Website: lowes
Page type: receipt
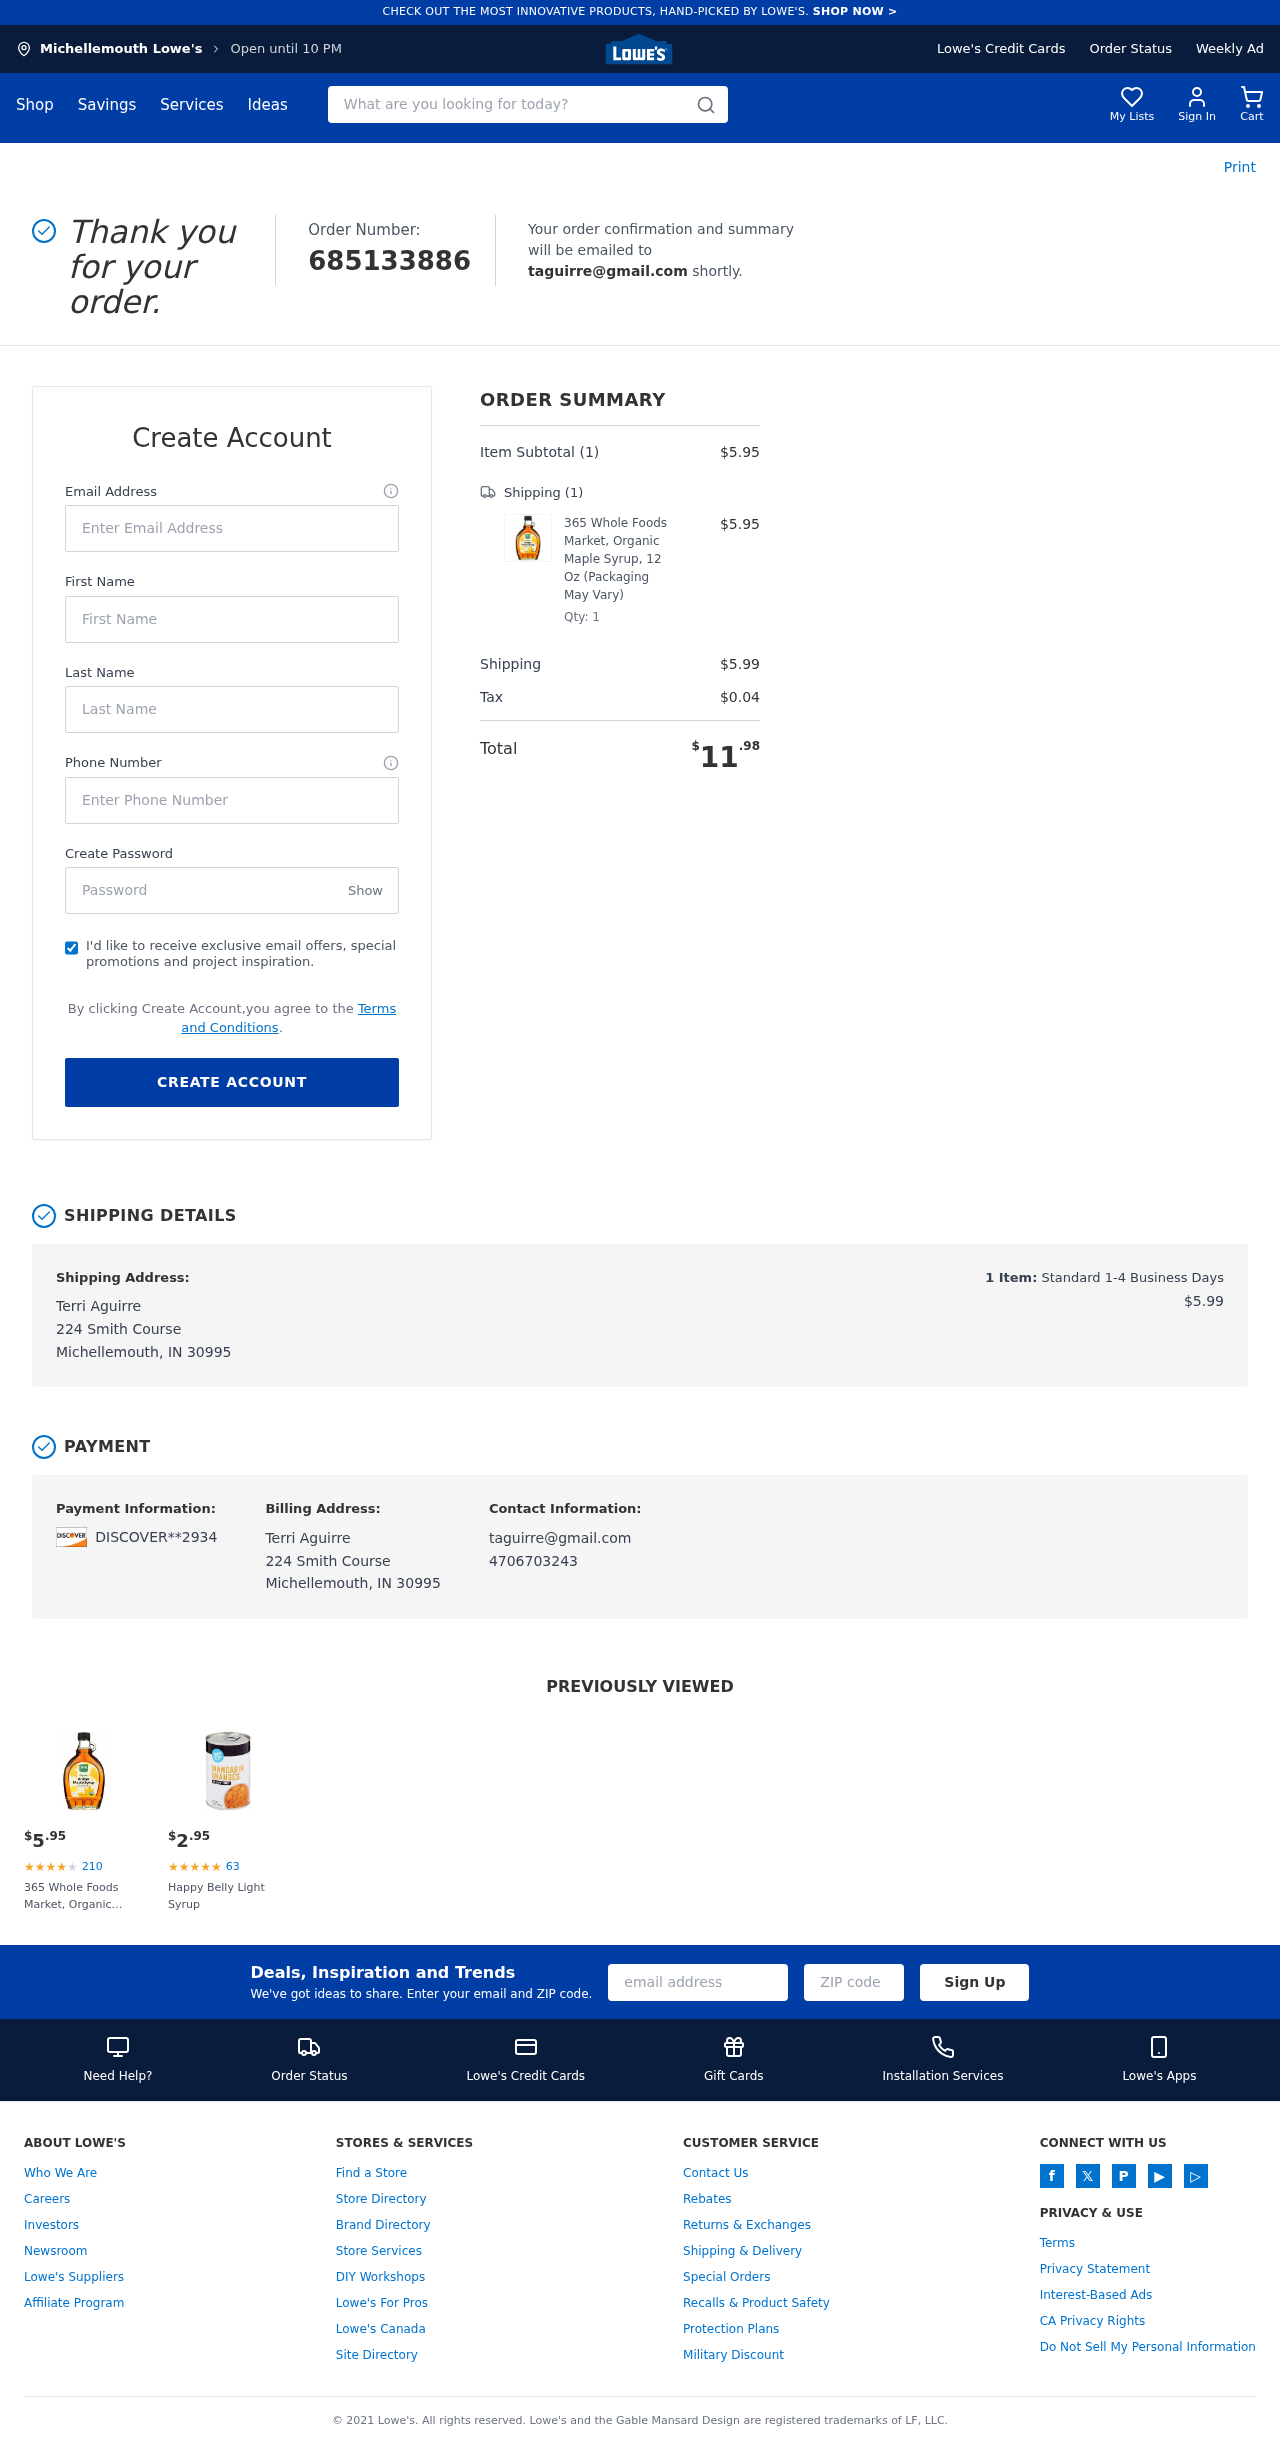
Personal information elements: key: PII_CARD_LAST4
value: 2934
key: PII_CARD_TYPE
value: DISCOVER
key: PII_CITY
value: Michellemouth
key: PII_EMAIL
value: taguirre@gmail.com
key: PII_FULLNAME
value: Terri Aguirre
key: PII_PHONE
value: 4706703243
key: PII_STREET
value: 224 Smith Course
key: PII_FIRSTNAME
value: Terri
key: PII_LASTNAME
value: Aguirre
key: PII_CITY_STATE_ZIP
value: Michellemouth, IN 30995
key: PII_FULLNAME2
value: Terri Aguirre
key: PII_FULLNAME3
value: Terri Aguirre
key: PII_FIRSTNAME2
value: Terri
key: PII_FIRSTNAME3
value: Terri
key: PII_LASTNAME2
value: Aguirre
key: PII_LASTNAME3
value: Aguirre
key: PII_FIRSTNAME_DERIVED
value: Terri
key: PII_LASTNAME_DERIVED
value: Aguirre
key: PII_FULLNAME_DERIVED
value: Terri Aguirre
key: PII_NAME_FULL_DERIVED
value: Terri Aguirre
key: PII_POSTCODE
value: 30995
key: PII_STATE_ABBR
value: IN
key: PII_POSTCODE_FULL
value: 30995
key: PII_CITY_STATE
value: Michellemouth, IN
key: PII_POSTCODE_NUMERIC
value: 30995
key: PII_EMAIL2
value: taguirre@gmail.com
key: PII_EMAIL3
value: taguirre@gmail.com
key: PII_PHONE_LINE
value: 3243
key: PII_PHONE_SUFFIX
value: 3243
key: PII_PHONE2
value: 4706703243
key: PII_PHONE3
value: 4706703243
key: PII_PHONE_NUMERIC
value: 4706703243
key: PII_PHONE_LINE_NUMERIC
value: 3243
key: PII_PHONE_SUFFIX_NUMERIC
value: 3243
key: PII_PHONE2_NUMERIC
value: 4706703243
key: PII_PHONE3_NUMERIC
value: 4706703243
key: PII_PHONE_DIGITS
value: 4706703243
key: PII_PHONE_LAST4
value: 3243
Product elements: key: PRODUCT1_NAME
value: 365 Whole Foods Market, Organic Maple Syrup, 12 Oz (Packaging May Vary)
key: PRODUCT1_PRICE
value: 5.95
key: PRODUCT1_QUANTITY
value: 1
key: PRODUCT2_NAME
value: Happy Belly Light Syrup
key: PRODUCT2_NUM_RATINGS
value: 63
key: PRODUCT2_PRICE
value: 2.95
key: PRODUCT1_PRICE2
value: $5.95
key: PRODUCT1_RATING2
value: ★
★
★
★
★
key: PRODUCT1_NUM_RATINGS2
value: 210
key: PRODUCT1_NAME2
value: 365 Whole Foods Market, Organic Maple Syrup, 12 Oz (Packaging May Vary)
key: PRODUCT2_RATING
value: ★
★
★
★
★
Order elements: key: ORDER_ID
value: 685133886
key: ORDER_NUM_ITEMS
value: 1
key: ORDER_SUBTOTAL
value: $5.95
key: ORDER_NUM_ITEMS2
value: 1
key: ORDER_SHIPPING_COST
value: $5.99
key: ORDER_TAX
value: $0.04
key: ORDER_TOTAL
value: $11.98
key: ORDER_NUM_ITEMS3
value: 1
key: ORDER_SHIPPING_COST2
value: $5.99
Search elements: key: HEADER_SEARCH
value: What are you looking for today?